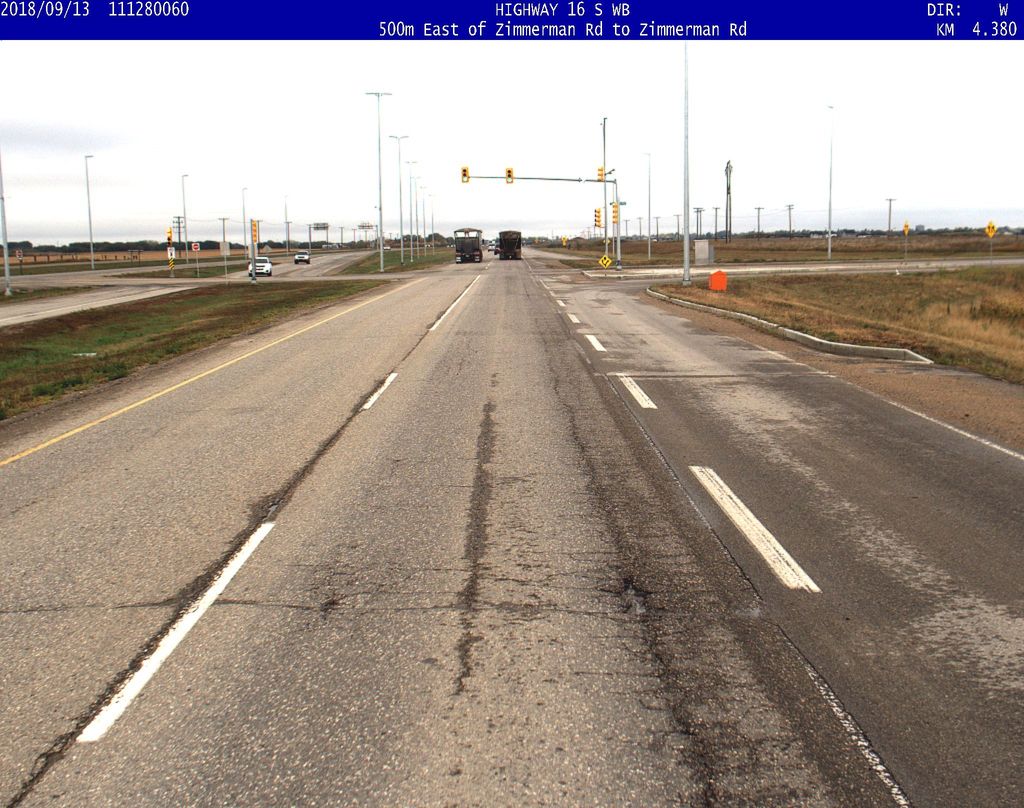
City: saskatoon